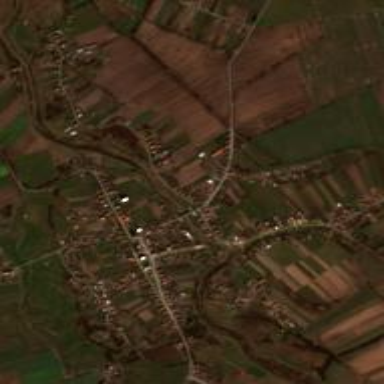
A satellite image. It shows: Village.